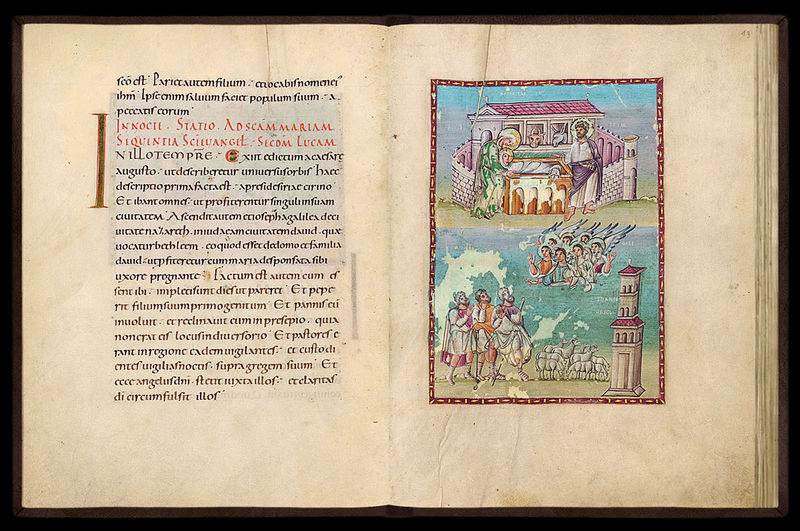
Titel: Egbert- Codex (Codex Egberti)
Institution: Trier, Stadtbibliothek/Stadtarchiv
Schlagwörter: flügel, schwarz, dach, gebäude, haus, rot, bibel, rahmen, weide, gewand, gold, esel, turm, engel, schrift, mauer, buch, burg, religion, text, heiligenschein, jesus, mittelalter, stall, mönche, heilige, zeilen, maria, schafe, hirten, biblisch, josef, ochs, latein, buchillustration, buchmalerei, christuskind, bethlehem, handmalerei, i, christuskin